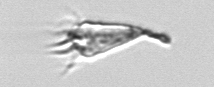
Label: Paratontonia_gracillima